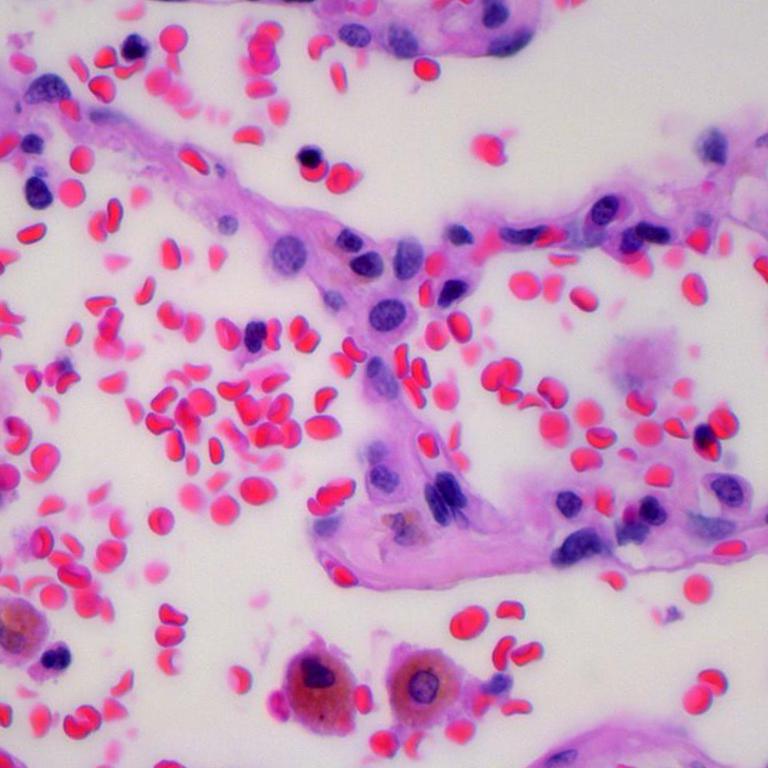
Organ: lung
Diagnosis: benign